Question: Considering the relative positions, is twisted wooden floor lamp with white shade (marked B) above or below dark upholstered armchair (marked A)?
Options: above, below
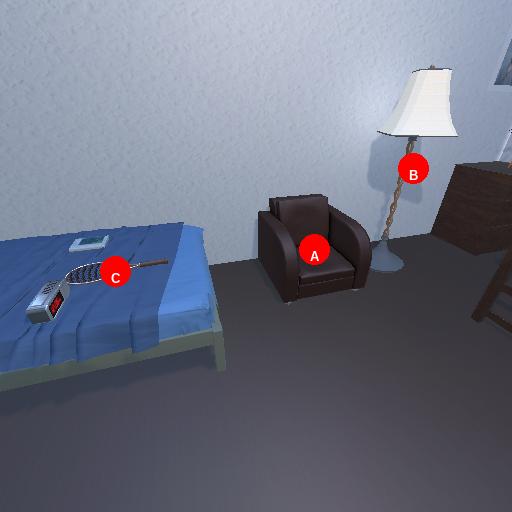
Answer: above